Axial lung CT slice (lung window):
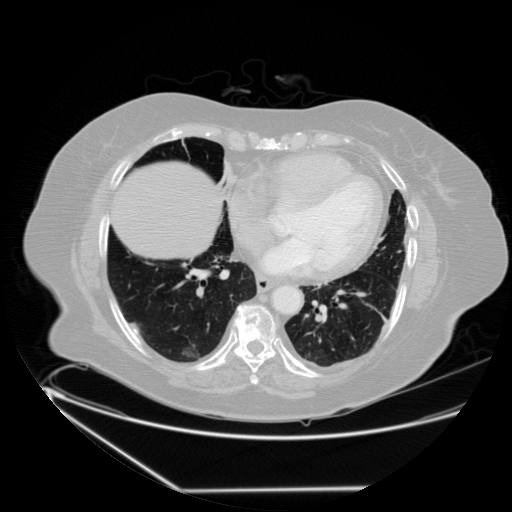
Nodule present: no